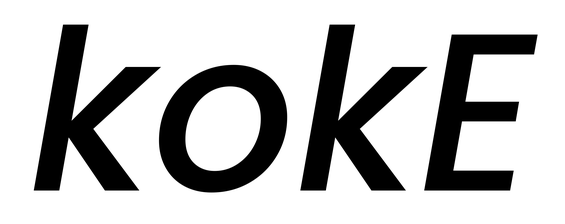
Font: Poppins-MediumItalic